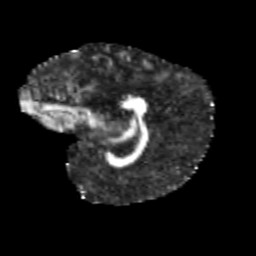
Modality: FA
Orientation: sagittal
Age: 11
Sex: female
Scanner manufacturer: siemens
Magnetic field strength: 3 T
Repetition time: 3.8 s
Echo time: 0.07 s